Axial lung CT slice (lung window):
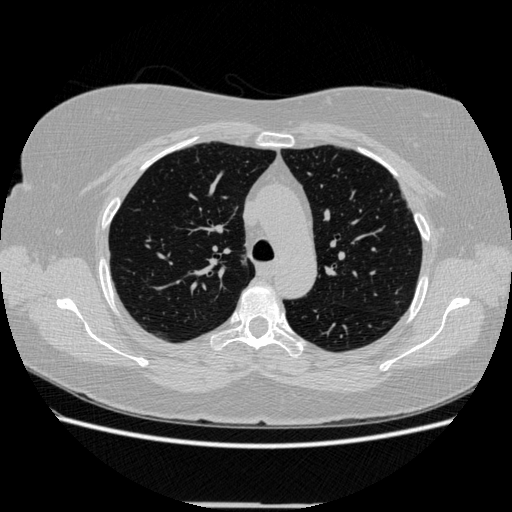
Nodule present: no